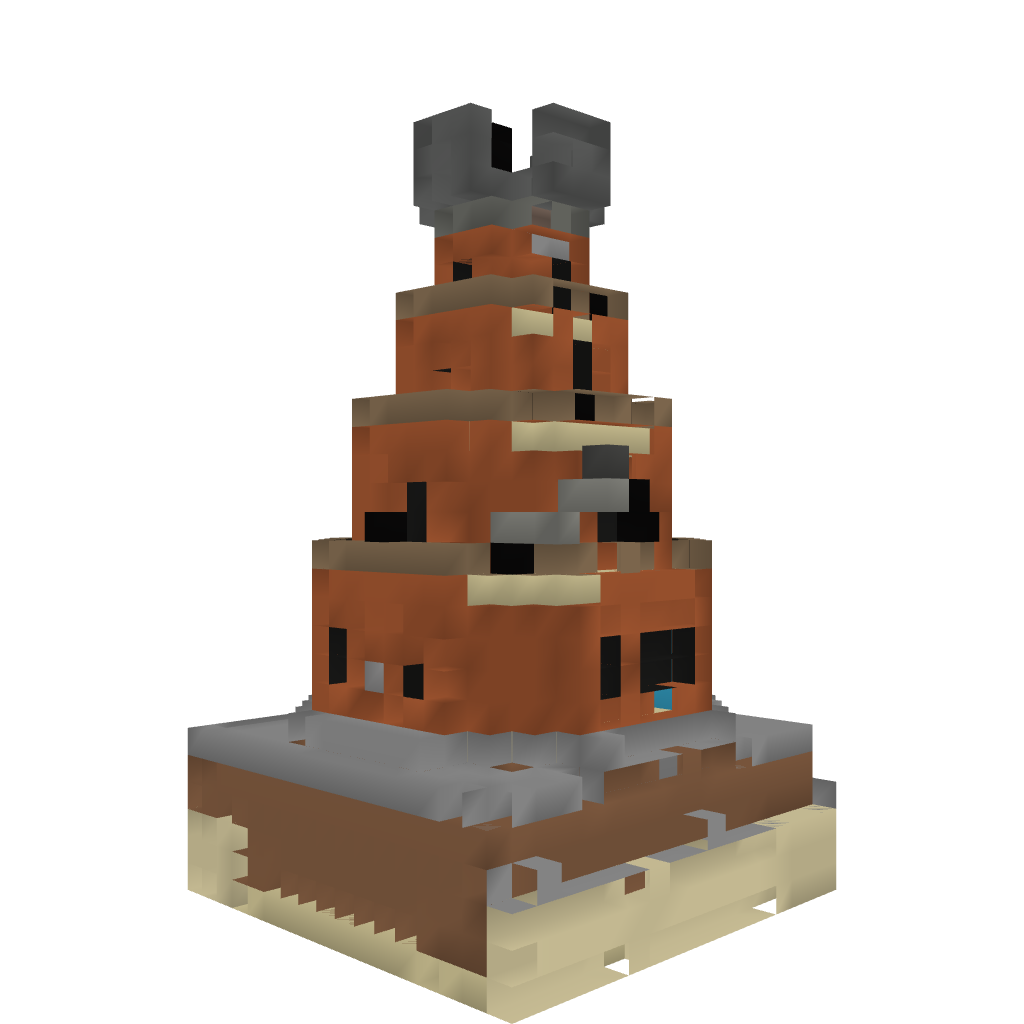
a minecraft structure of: bob sponge house¡¡